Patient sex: F
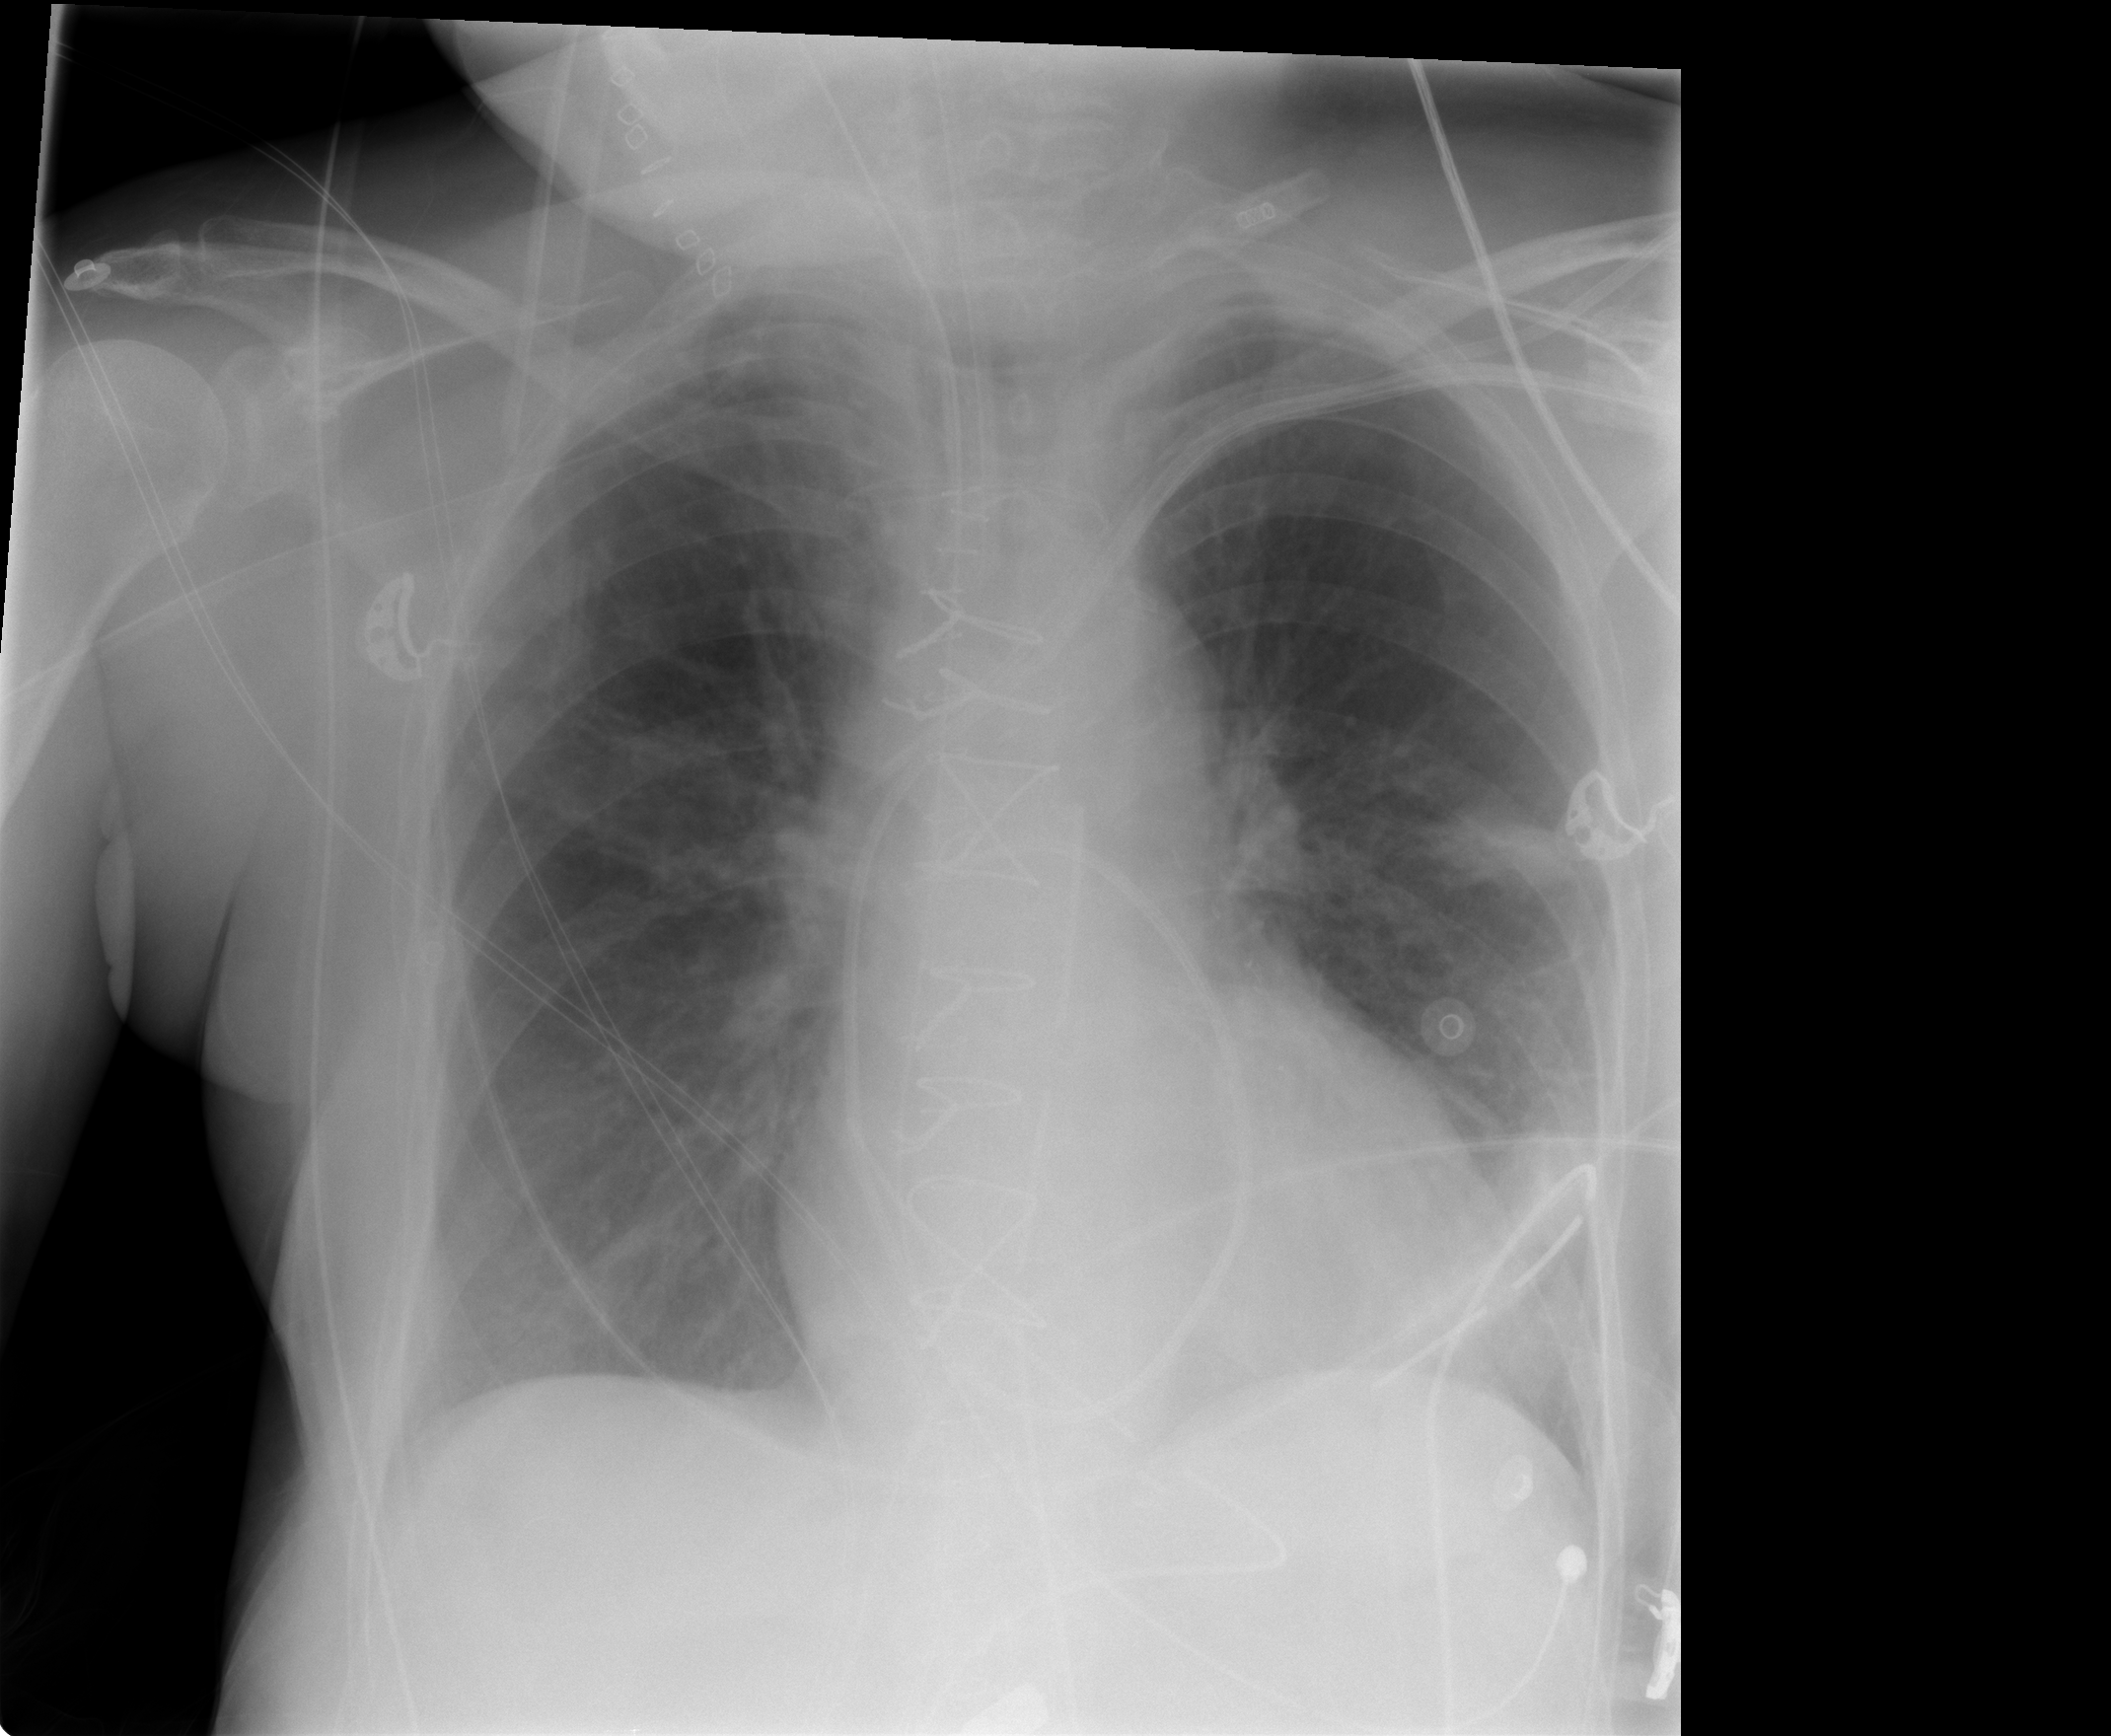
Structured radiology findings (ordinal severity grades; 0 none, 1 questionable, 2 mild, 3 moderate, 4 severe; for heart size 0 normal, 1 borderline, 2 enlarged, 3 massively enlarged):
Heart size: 2
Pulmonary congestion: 2
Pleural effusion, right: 0
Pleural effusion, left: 0
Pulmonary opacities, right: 0
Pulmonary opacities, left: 0
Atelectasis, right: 0
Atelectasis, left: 2